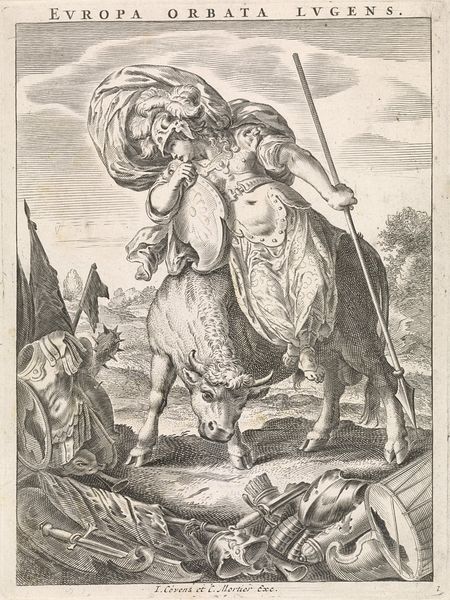
Titel: Vrouwelijke personificatie van werelddeel Europa voorgesteld als vrouw in wapenrusting op stier
Künstler: Cornelis van (II) Dalen
Standort: Amsterdam
Institution: Rijksmuseum
Schlagwörter: berg, felsen, himmel, mann, landschaft, frau, fahne, krieg, schild, stich, schwert, waffen, helm, rüstung, speer, kupferstich, stier, keule, europa, himmel fahne, europa orbata lugens